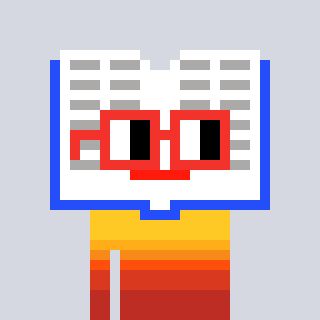
a pixel art character with square red glasses, a dictionary-shaped head and a grayscale-colored body on a cool background